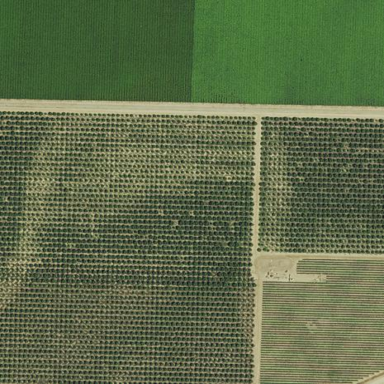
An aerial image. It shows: Orchard.